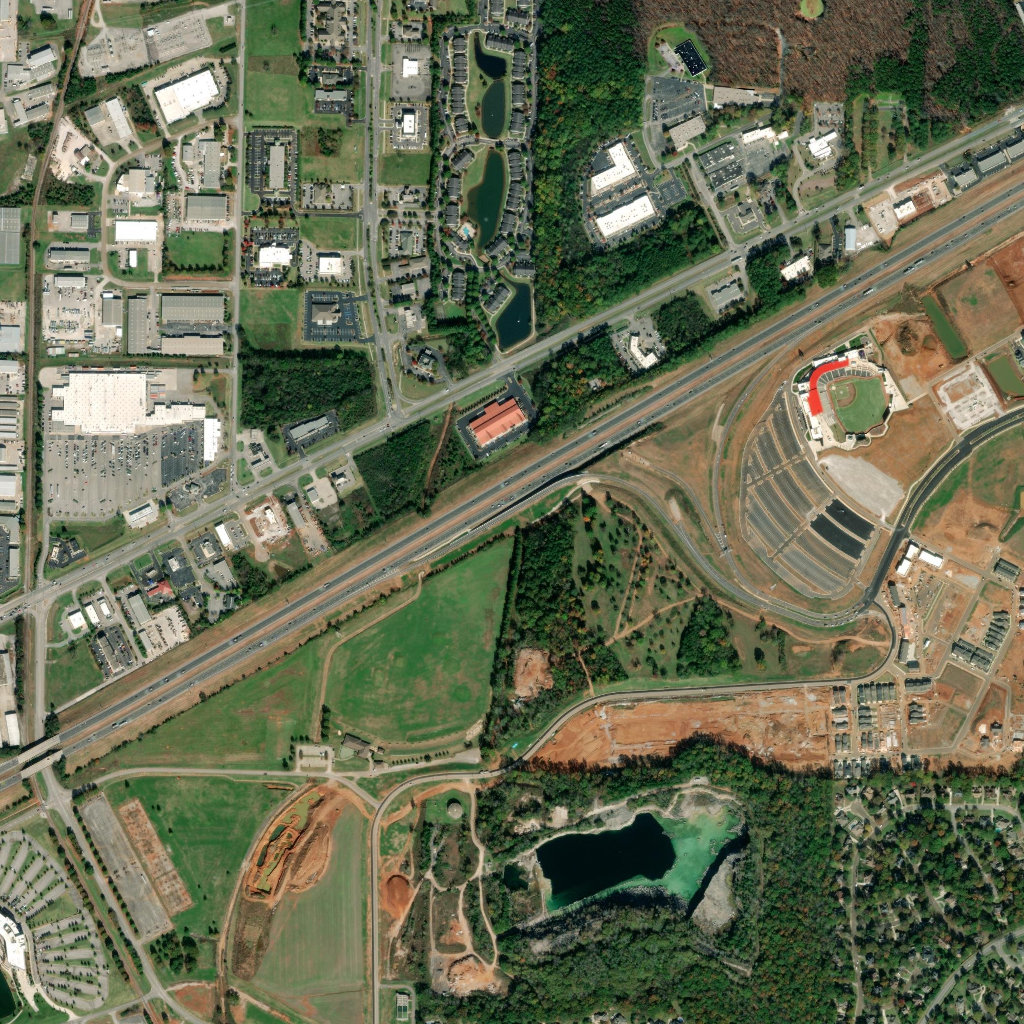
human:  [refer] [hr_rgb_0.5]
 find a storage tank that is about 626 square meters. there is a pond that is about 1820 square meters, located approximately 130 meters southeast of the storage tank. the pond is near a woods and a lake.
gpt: <box>[[43, 78, 45, 79, 0]]</box>

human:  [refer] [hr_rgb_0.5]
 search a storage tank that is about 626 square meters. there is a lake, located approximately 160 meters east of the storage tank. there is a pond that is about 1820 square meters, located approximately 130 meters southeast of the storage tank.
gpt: <box>[[43, 78, 45, 79, 0]]</box>